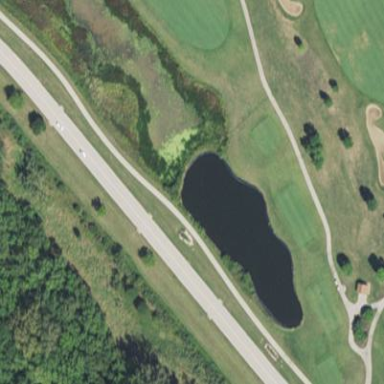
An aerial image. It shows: Water hazard on golf course.